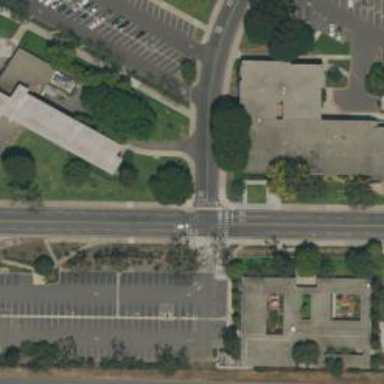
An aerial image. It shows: Solid stop line on the road.